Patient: sex F, age 82
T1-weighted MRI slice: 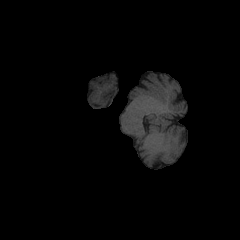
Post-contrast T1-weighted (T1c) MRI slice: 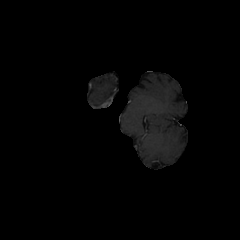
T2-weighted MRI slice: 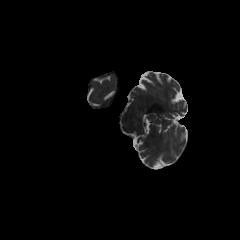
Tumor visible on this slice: no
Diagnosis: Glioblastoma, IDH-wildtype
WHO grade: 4